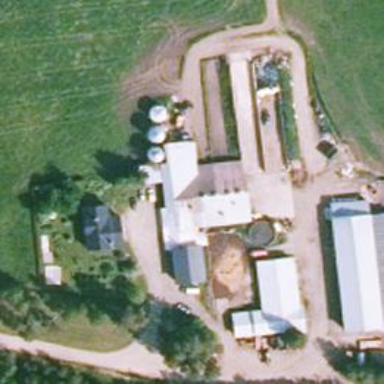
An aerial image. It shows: Silo.